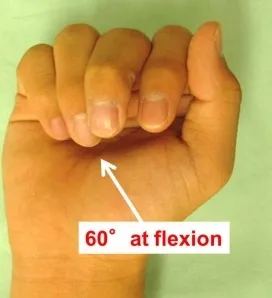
Photograph at the first consultation. B; The ROM of the PIP joint was restricted within 60. At flexion.
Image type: medical_photograph (other_medical_photograph)